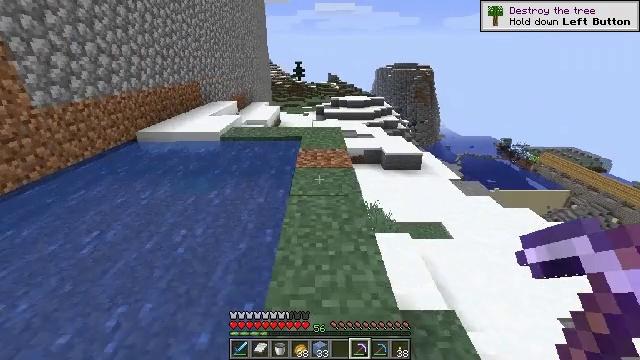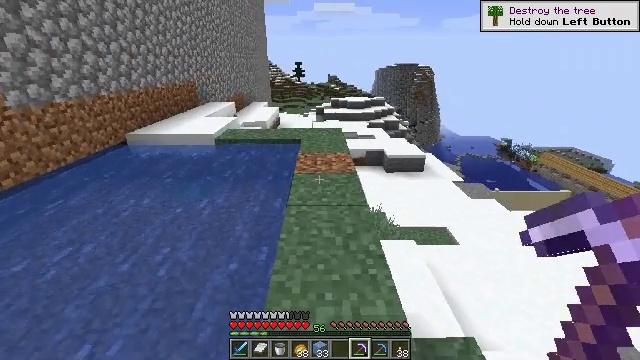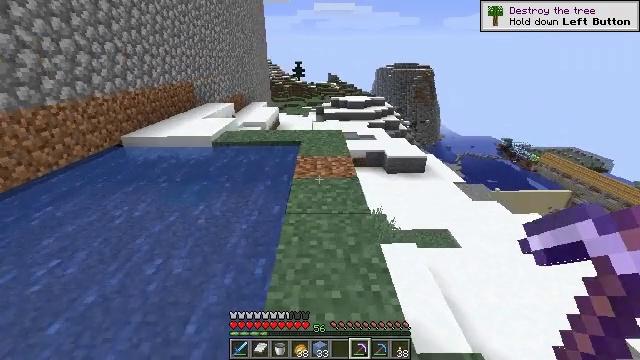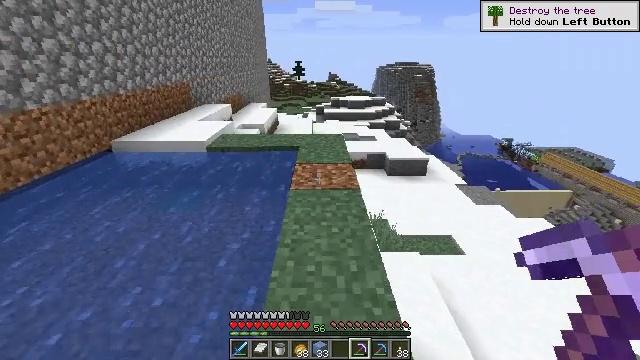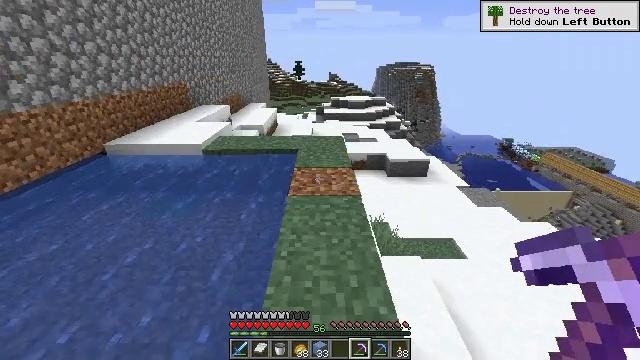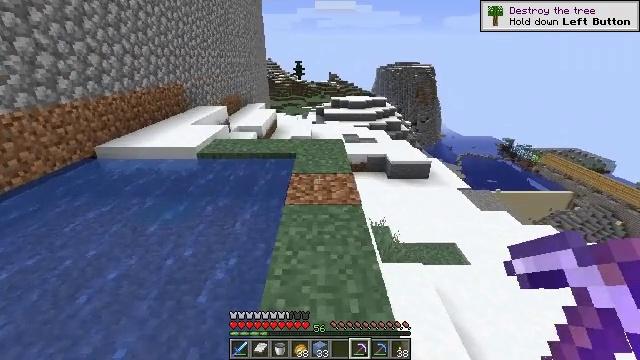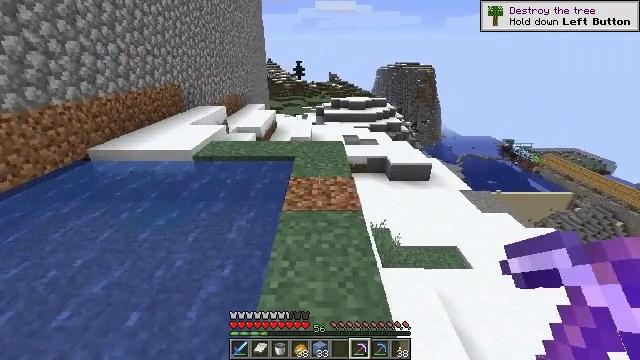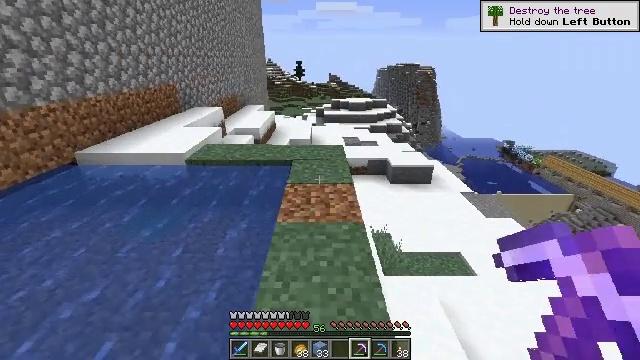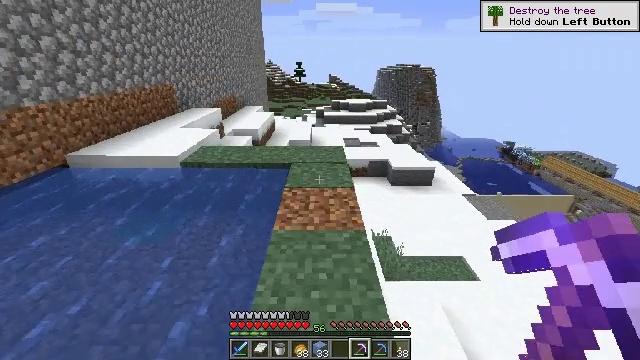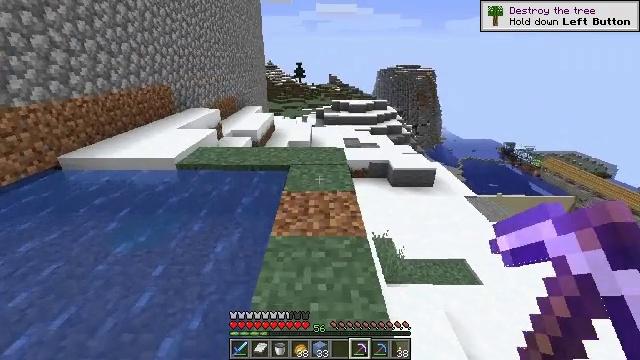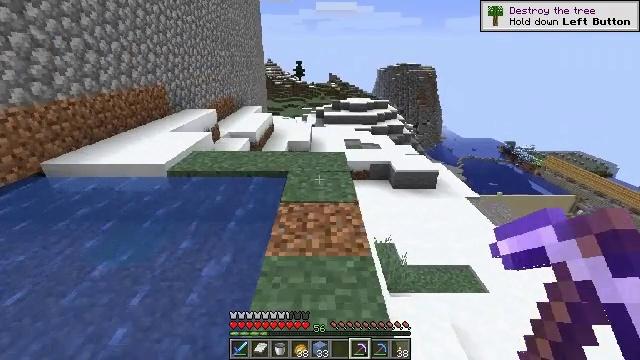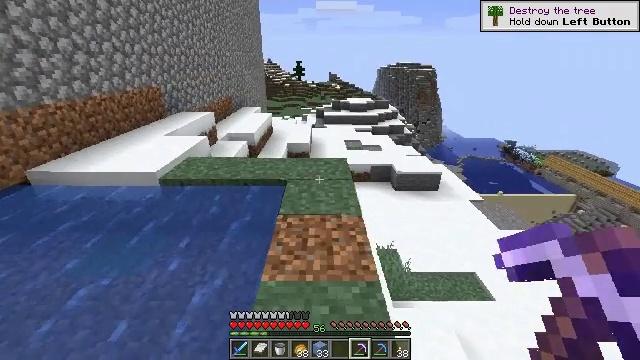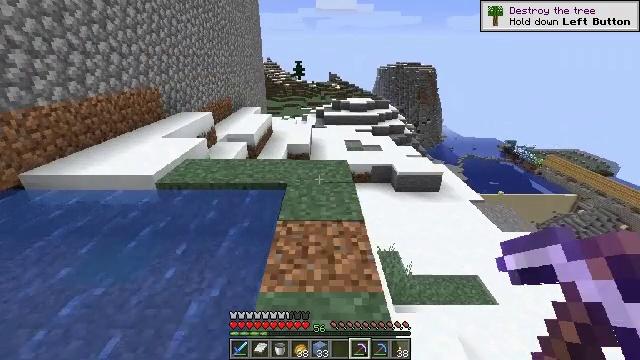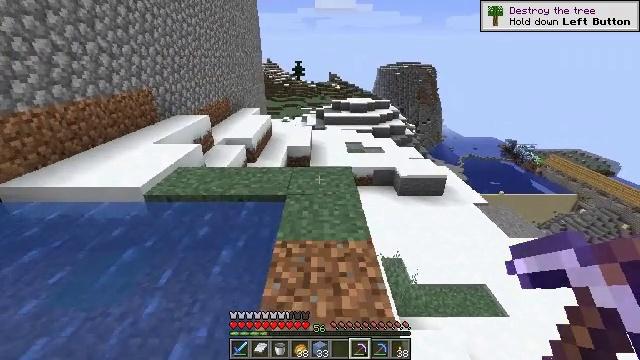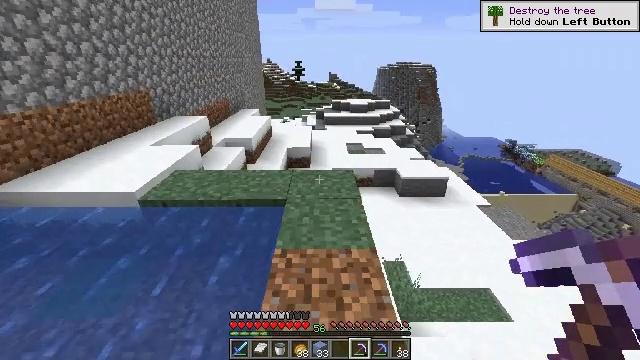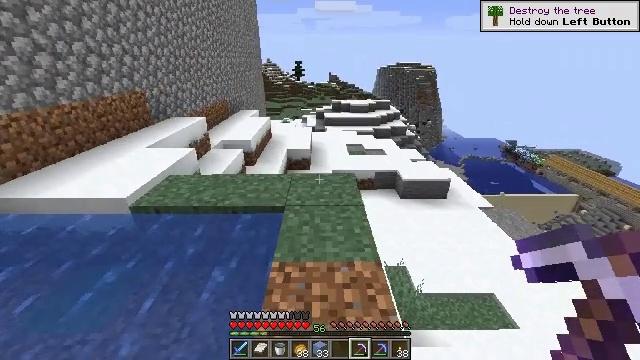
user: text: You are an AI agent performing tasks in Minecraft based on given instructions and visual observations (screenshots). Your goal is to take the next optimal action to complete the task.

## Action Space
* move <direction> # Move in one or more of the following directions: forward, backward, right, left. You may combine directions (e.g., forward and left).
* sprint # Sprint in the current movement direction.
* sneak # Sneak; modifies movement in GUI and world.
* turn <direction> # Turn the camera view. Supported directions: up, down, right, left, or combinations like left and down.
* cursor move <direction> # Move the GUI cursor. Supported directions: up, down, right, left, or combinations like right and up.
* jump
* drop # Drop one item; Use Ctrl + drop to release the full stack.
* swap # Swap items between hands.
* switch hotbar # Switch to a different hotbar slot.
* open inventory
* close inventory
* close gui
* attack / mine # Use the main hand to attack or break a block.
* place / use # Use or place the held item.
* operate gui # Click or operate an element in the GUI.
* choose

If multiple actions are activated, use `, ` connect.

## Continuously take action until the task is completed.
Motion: motion action
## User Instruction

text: Gather ice for building or crafting.
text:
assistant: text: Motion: move forward
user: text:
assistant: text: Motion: move forward
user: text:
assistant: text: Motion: move forward
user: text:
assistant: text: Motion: move forward
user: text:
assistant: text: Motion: move forward
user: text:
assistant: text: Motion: move forward
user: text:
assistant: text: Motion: move forward
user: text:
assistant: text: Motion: move forward
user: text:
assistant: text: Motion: move forward
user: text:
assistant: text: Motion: move forward
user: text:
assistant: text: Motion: move forward
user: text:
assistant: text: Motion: move forward
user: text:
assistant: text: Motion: move forward
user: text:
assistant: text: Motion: move forward
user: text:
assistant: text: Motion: no_op
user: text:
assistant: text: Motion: no_op
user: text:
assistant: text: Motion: no_op
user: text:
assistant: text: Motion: no_op
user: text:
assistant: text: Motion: no_op
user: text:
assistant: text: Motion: no_op
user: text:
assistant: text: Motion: no_op
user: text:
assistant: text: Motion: no_op
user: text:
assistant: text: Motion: no_op
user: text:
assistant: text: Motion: no_op
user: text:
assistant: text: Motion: no_op
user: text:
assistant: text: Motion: no_op
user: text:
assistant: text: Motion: no_op
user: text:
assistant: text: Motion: no_op
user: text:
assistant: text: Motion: no_op
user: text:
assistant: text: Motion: no_op